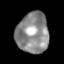
Tissue: prostate
Cell type: Myeloid cells
Senescence score: 0.3104
Nuclear area (px): 1284
Mean DAPI intensity: 139.154